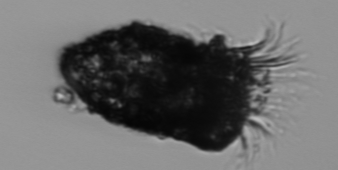
Label: Stenosemella_pacifica